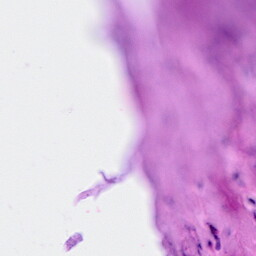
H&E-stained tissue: Breast